Question: Forgive me if I'm asking this question wrong. I'm new to selenium/web-related programming and definitely don't have a good grasp on website structure/query/etc.
I'm using selenium to do some stuff, and after a few days I've (well, mainly with the help of some lovely people on this site) managed to make my script work. The script involved submitting an order, and now the last thing I need to do is get the number associated with that order.
At the end of my current script, I'm redirected to the show order form website (you have to be logged in to see it but I added a screenshot down below) and I want to know the order number for the order I just submitted. Each order will be associated with a unique name (i.e. bobcat, crystal, etc.- doesn't look unique now because I was testing but will be). I made it so that the name would be reflected in the show order page (in the submit step there is no place for a name but I just added it as a note), and now I want to use that name to obtain the order
ID (which is under the OrderID column).
So my question is, how can I find the string under the 'OrderID' column (i.e. 'recover.dummy@gmail.com-<PHONE>'), if the only thing I know is the name that's associated with the order (i.e. 'harold')?
The page source for the table and the screenshot are at the bottom.
Thanks in advance!
EDIT: The script will be run repeatedly, creating orders as they are requested by clients. So I can't find my answer based on location on page, as orders will be continuously be added.

'''
<div class='boxbody'>
<table>
<tr class="header_row">
<th class='header_row noborder orderid'>Order ID</th>
<th class='header_row noborder pordered'>Products Ordered</th>
<th class='header_row noborder pcomplete'>Products Complete</th>
<th class='header_row noborder pstatus'>Status</th>
<th class='header_row noborder pnote'>Note</th>
</tr>
<tr class="oddrow">
<td class="oddrow"><a href="/ordering/status/recover.dummy%40gmail.com-<PHONE>/">recover.dummy@gmail.com-<PHONE></a></td>
<td class="oddrow" id='26910_total_ordered'></td>
<td class="oddrow" id='26910_finished'></td>
<td class="oddrow">Ordered</td>
<td class="oddrow">harold</td>
</tr>
<tr class="evenrow">
<td class="evenrow"><a href="/ordering/status/recover.dummy%40gmail.com-<PHONE>/">recover.dummy@gmail.com-<PHONE></a></td>
<td class="evenrow" id='26907_total_ordered'></td>
<td class="evenrow" id='26907_finished'></td>
<td class="evenrow">Complete</td>
<td class="evenrow">bobcat</td>
</tr>
<tr class="oddrow">
<td class="oddrow"><a href="/ordering/status/recover.dummy%40gmail.com-<PHONE>/">recover.dummy@gmail.com-<PHONE></a></td>
<td class="oddrow" id='26906_total_ordered'></td>
<td class="oddrow" id='26906_finished'></td>
<td class="oddrow">Complete</td>
<td class="oddrow"></td>
</tr>
<tr class="evenrow">
<td class="evenrow"><a href="/ordering/status/recover.dummy%40gmail.com-<PHONE>/">recover.dummy@gmail.com-<PHONE></a></td>
<td class="evenrow" id='26905_total_ordered'></td>
<td class="evenrow" id='26905_finished'></td>
<td class="evenrow">Complete</td>
<td class="evenrow"></td>
</tr>
<tr class="oddrow">
<td class="oddrow"><a href="/ordering/status/recover.dummy%40gmail.com-<PHONE>/">recover.dummy@gmail.com-<PHONE></a></td>
<td class="oddrow" id='26902_total_ordered'></td>
<td class="oddrow" id='26902_finished'></td>
<td class="oddrow">Complete</td>
<td class="oddrow">bobcat</td>
</tr>
</table>
</div>
'''
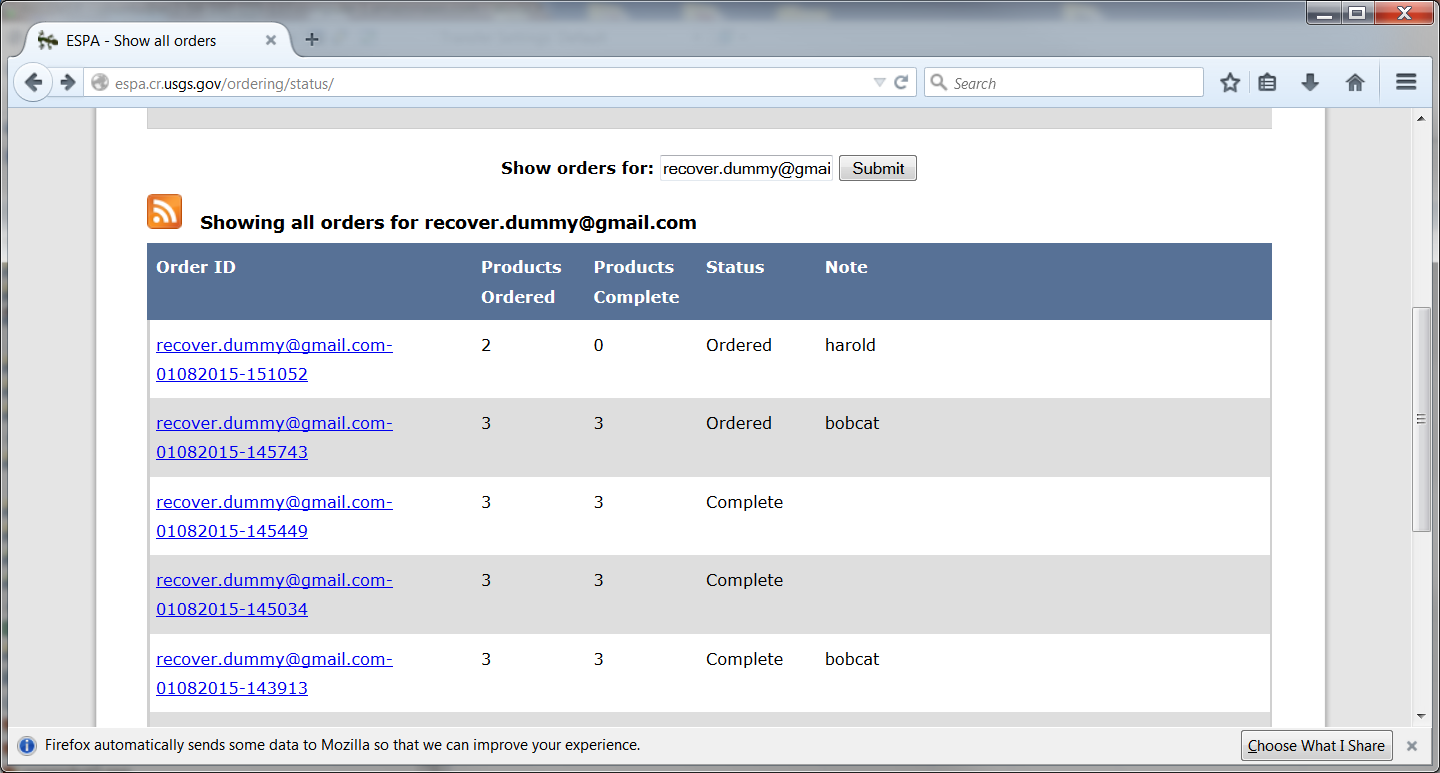
Answer: Get it by xpath using <URL>:
'''
name = 'harold'
order_id = driver.find_element_by_xpath('//div[@class="boxbody"]//table//tr[td[last()][text()="%s"]]/td[1]/a' % name)
print order_id.text
'''
Here we are checking the text in the last 'td' inside a 'tr' and if there is a match, we are getting the 'link' from the first 'td' inside the same 'tr'. Hope this is clear.